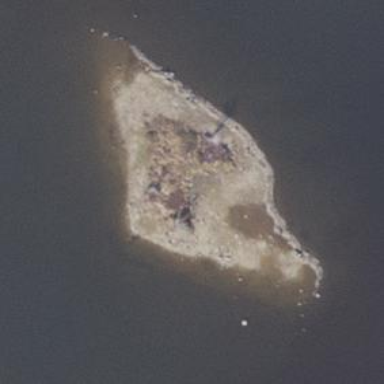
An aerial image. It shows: Nature reserve located on islet.